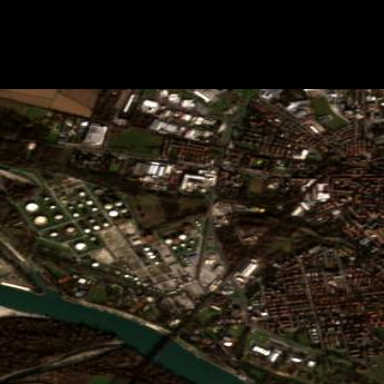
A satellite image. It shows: Industrial area with refinery.